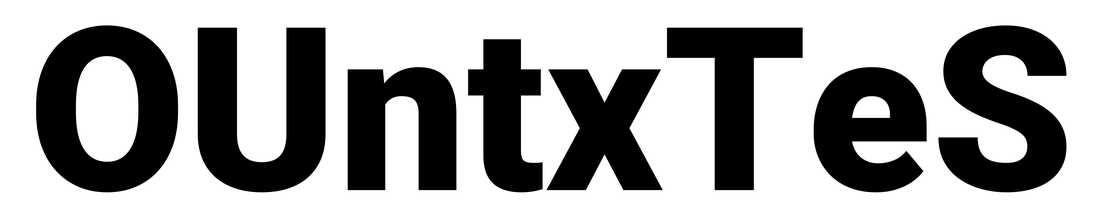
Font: Roboto_Black